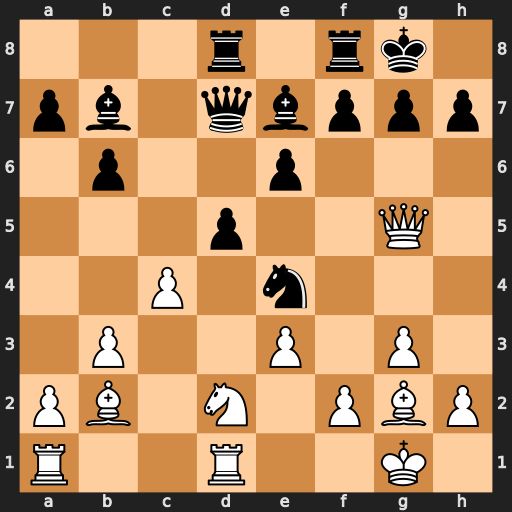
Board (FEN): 3r1rk1/pb1qbppp/1p2p3/3p2Q1/2P1n3/1P2P1P1/PB1N1PBP/R2R2K1
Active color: w
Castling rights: -
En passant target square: -
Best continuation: Qxg7#